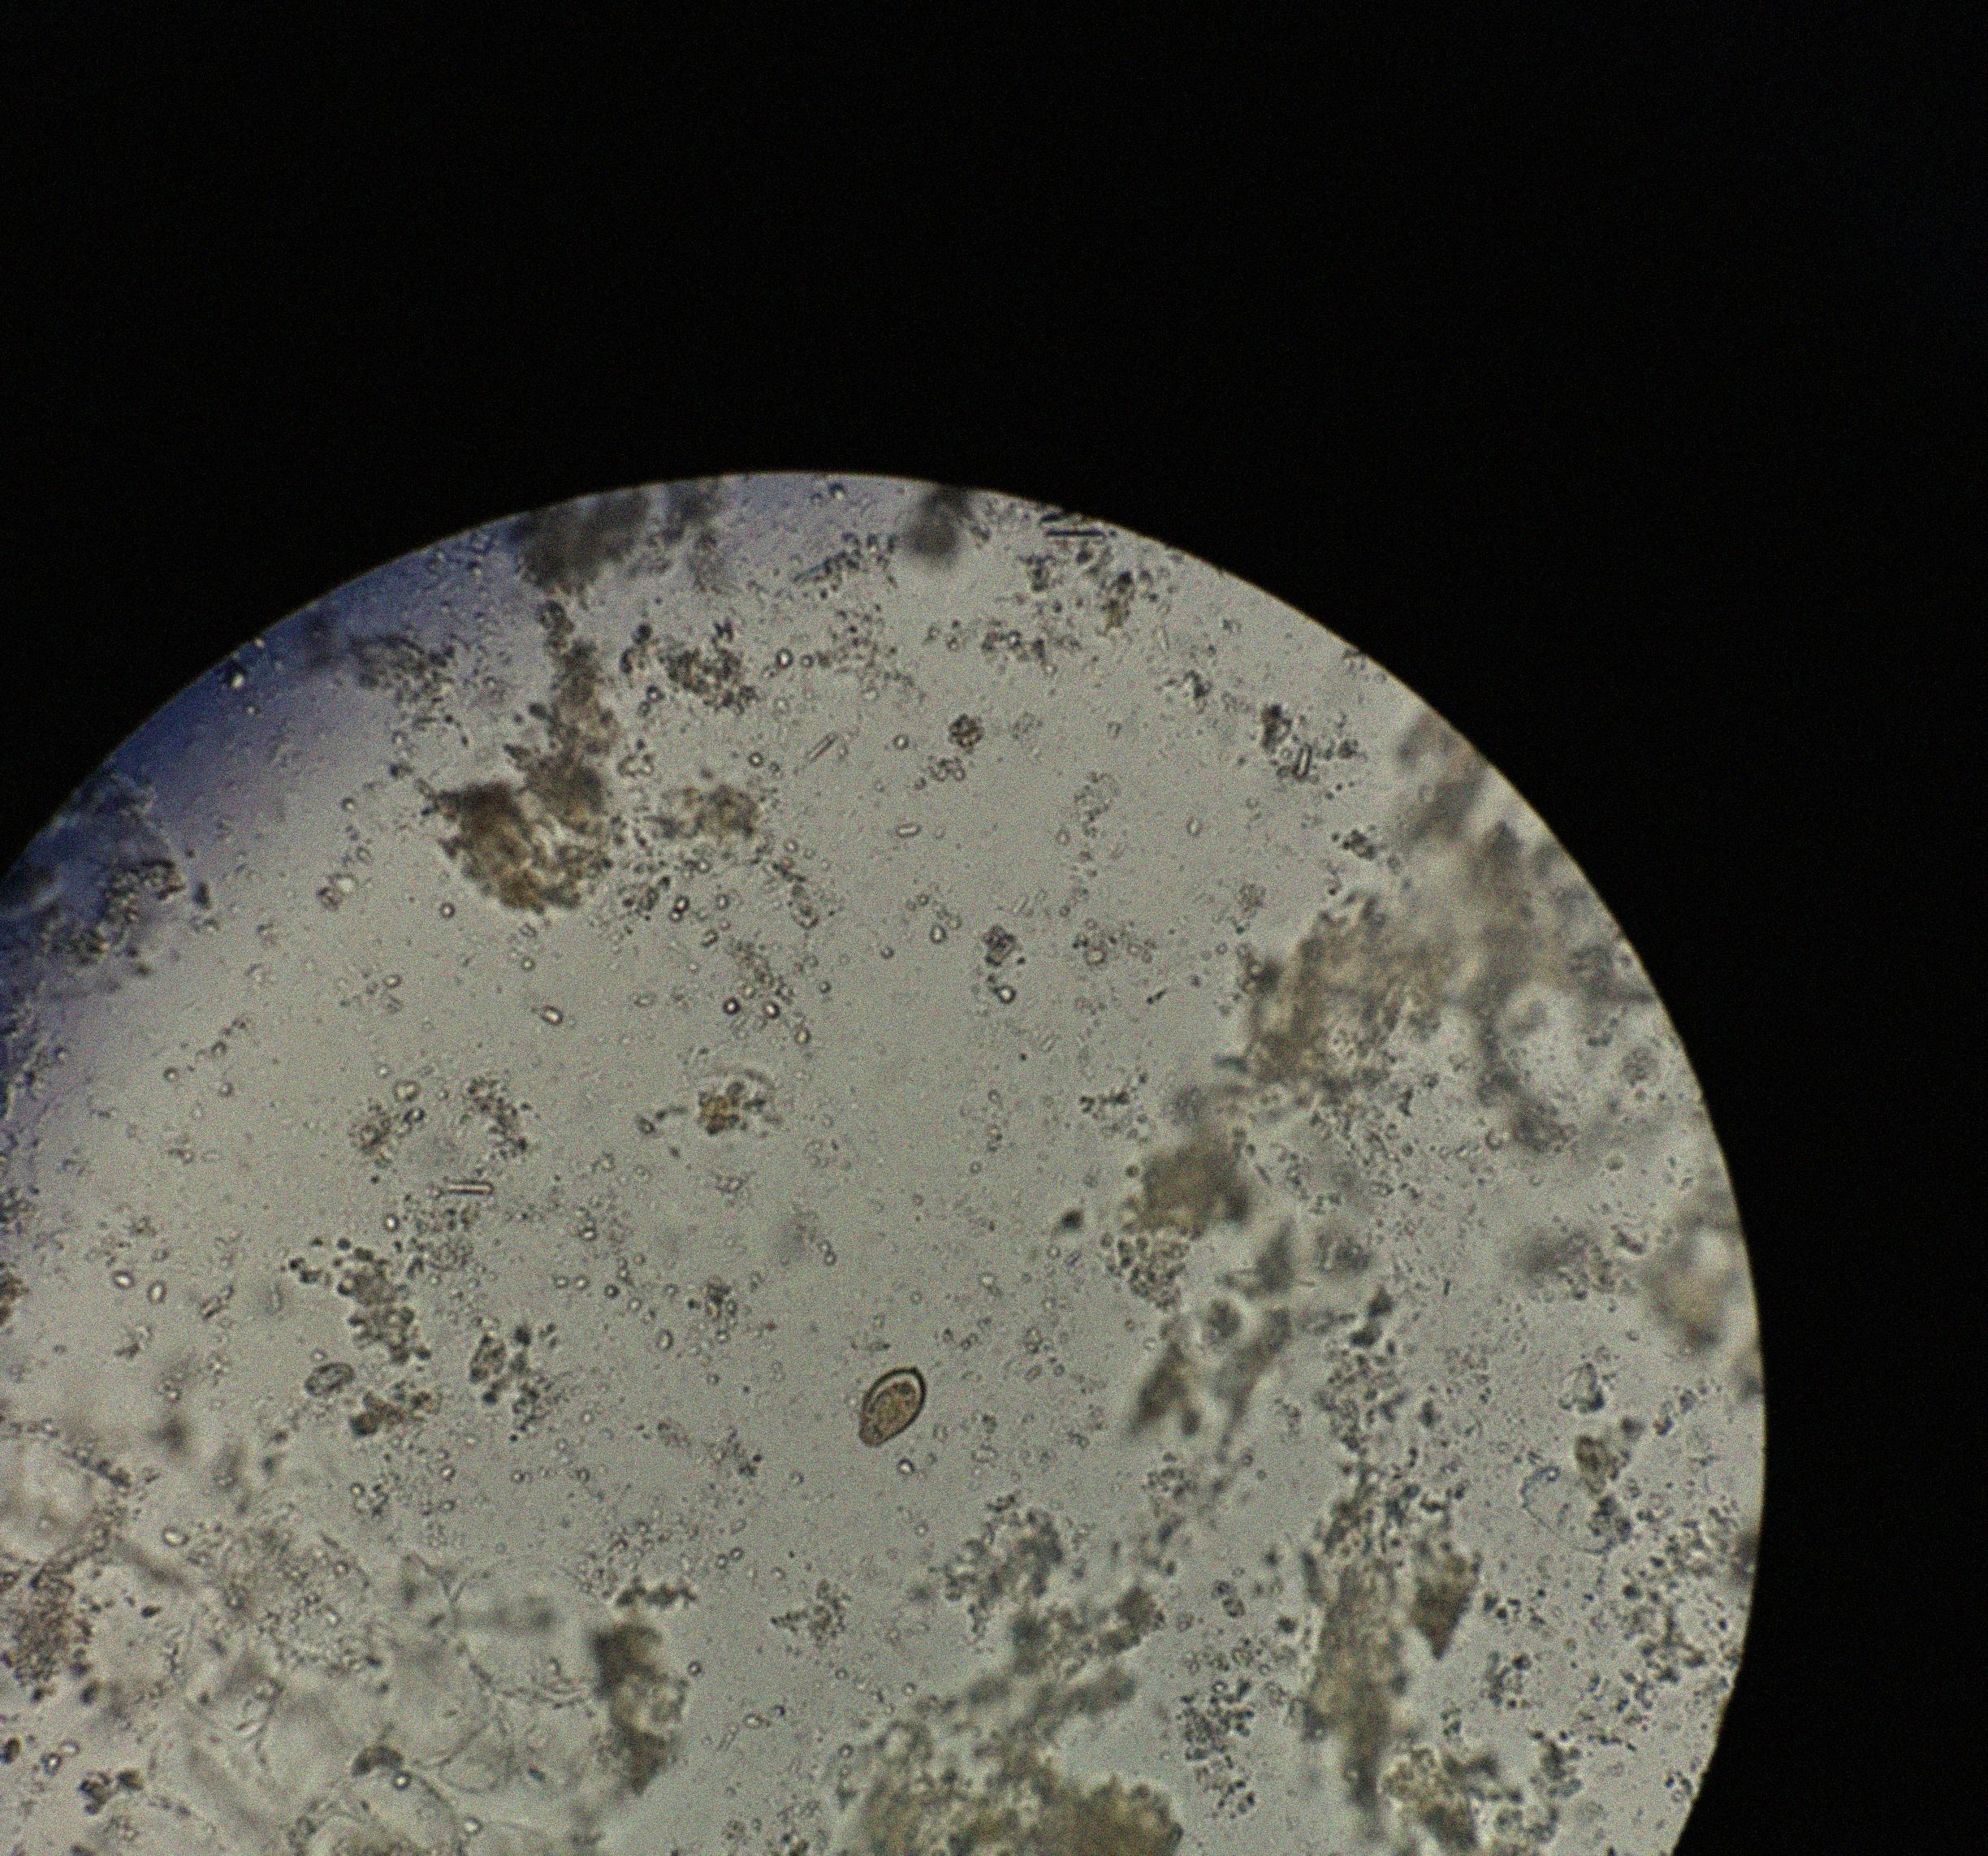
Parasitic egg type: Opisthorchis viverrine